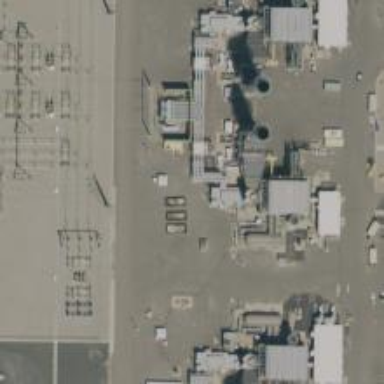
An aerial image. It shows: Gas turbine generator powered by gas.